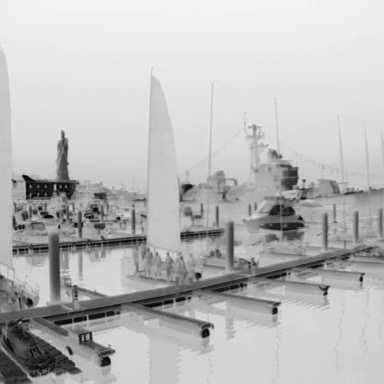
There are five objects shown in the infrared image, including three canoes, and two sailboats.